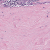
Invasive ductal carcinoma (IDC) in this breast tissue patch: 0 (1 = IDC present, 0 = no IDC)